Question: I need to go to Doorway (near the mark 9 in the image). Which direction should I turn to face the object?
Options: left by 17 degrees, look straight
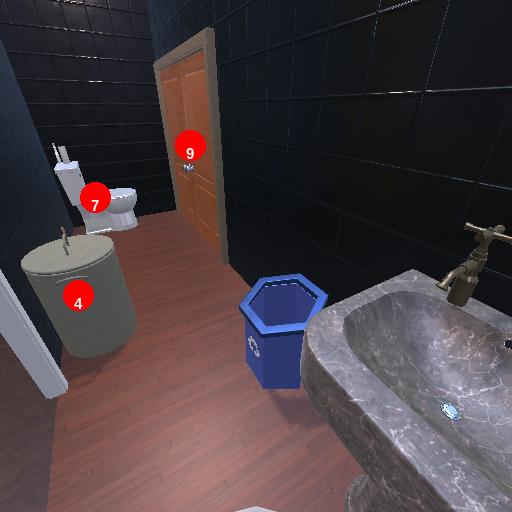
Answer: left by 17 degrees